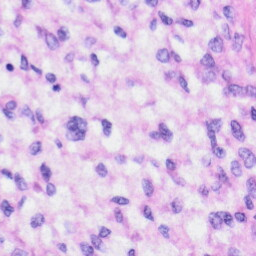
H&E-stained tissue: Liver